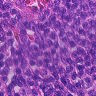
Metastatic tissue present: no